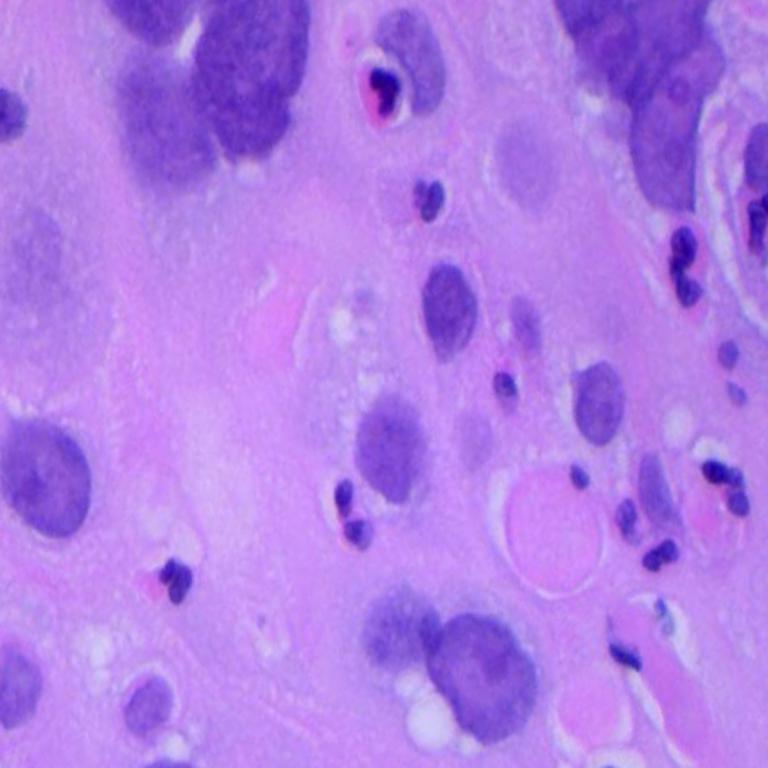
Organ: lung
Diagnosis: squamous carcinomas